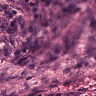
Metastatic tissue present: no